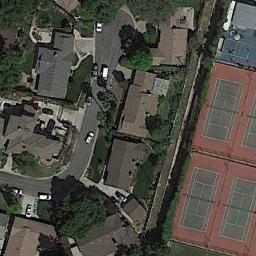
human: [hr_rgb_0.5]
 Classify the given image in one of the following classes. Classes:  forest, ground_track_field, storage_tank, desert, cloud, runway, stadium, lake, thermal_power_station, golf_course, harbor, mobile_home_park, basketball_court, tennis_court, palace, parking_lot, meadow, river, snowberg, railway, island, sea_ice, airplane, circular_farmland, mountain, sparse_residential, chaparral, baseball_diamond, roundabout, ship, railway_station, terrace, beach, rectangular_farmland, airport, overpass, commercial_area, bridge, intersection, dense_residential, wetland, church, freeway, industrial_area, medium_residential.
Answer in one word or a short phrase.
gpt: tennis_court